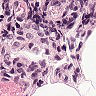
Metastatic tissue present: no